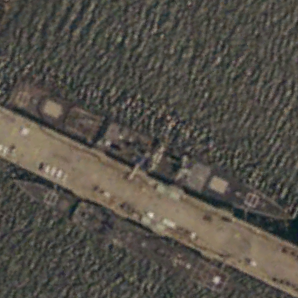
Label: cruiser